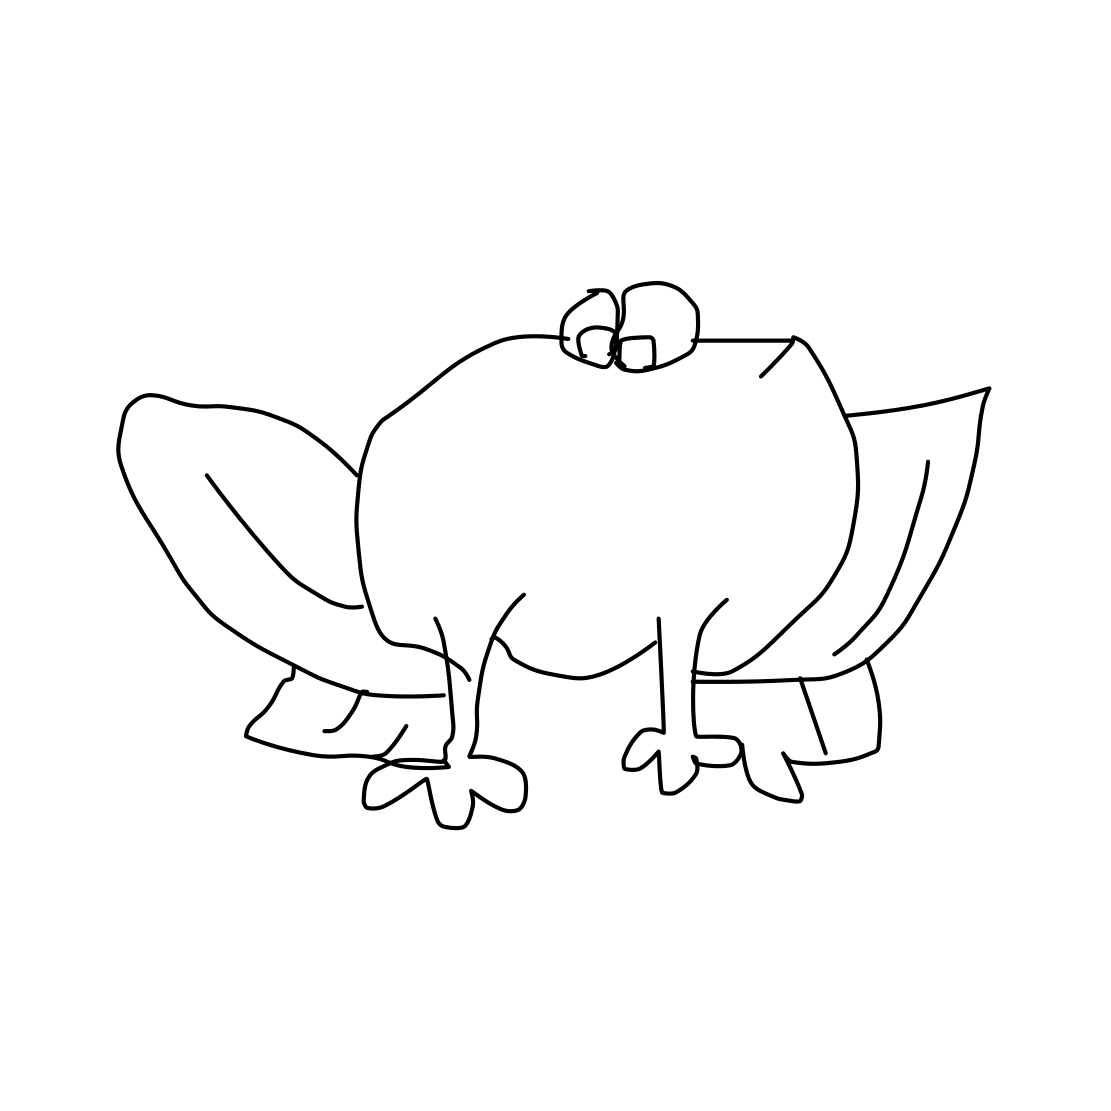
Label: frog